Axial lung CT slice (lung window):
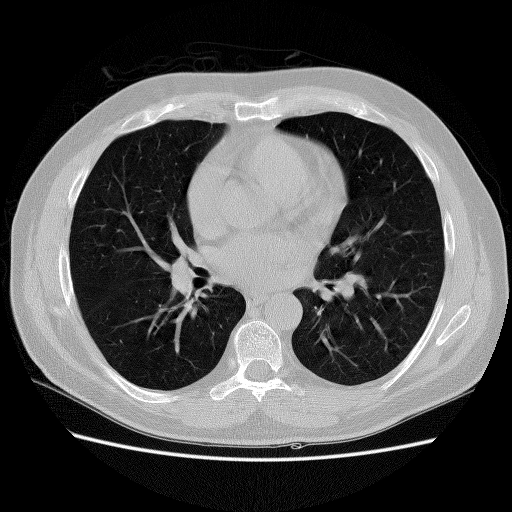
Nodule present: no